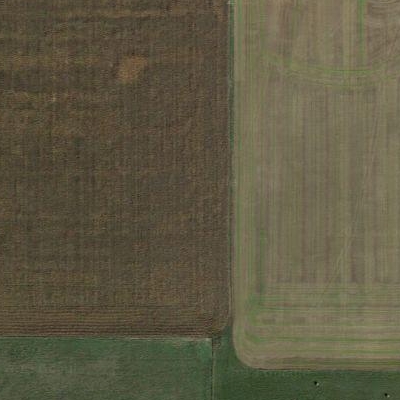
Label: bField